Question:
I'm trying to make a re-sizable horizontal list in HTML, with some fairly specific behavior. However, I'm not sure on the best way to go about implementing it.
I have a list of fixed width items (divs, red) that I want to fill all of the allotted horizontal space with; spreading out evenly to fill the gaps. However on narrower screens that aren't able to fit all of the items in a horizontal row, I'd like another row to form containing the remaining items. This would be similar behavior to a word wrap, but the items would spread out evenly horizontally, if space permits.
It seems like there's probably a simple solution to this, but the problem is a bit too complicated to Google.
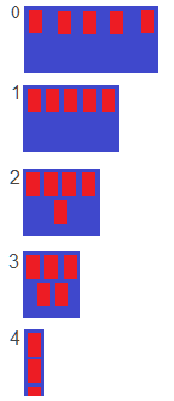
Answer: I think you'll struggle with that centering of the items pushing off the lines, but for the rest of it, you can do something like this:
'''
#main
{
width: 100%;
background-color: blue;
float: left;
}
.redDiv {
width: 16%
background-color: red;
height: 150px;
margin: 2%;
float: left;
'''
}
Given this HTML structure:
'''
<div id="main">
<div class="redDiv"></div>
<div class="redDiv"></div>
<div class="redDiv"></div>
<div class="redDiv"></div>
<div class="redDiv"></div>
<div class="redDiv"></div>
</div>
'''
<URL>